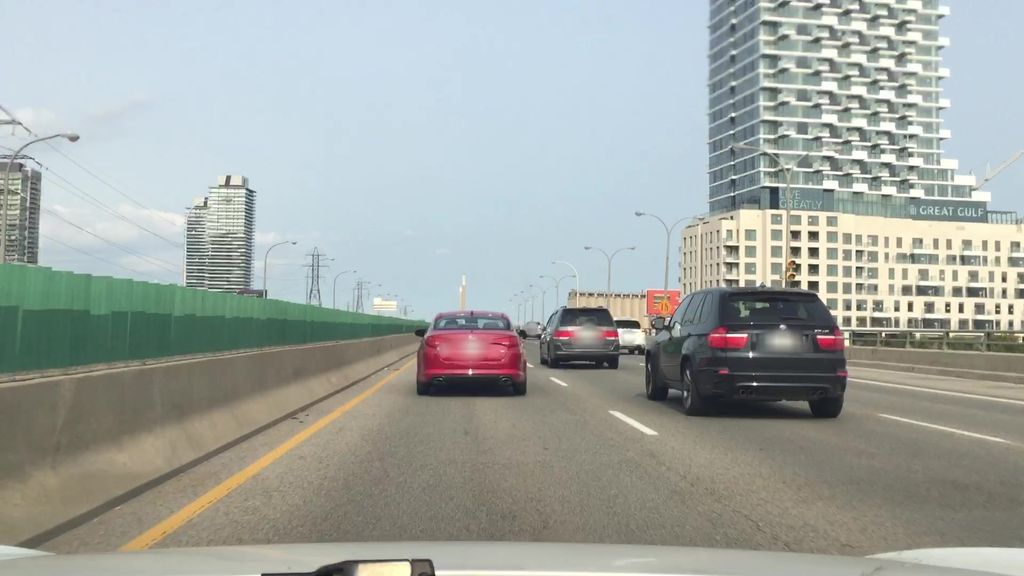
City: toronto